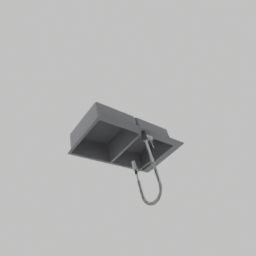
Label: appliances